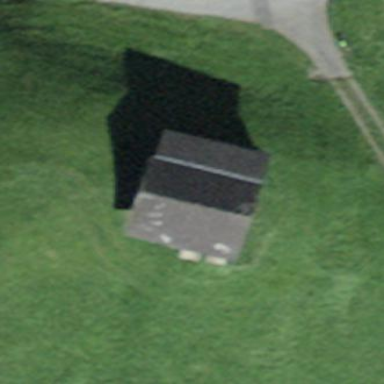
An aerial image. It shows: Rural barn.